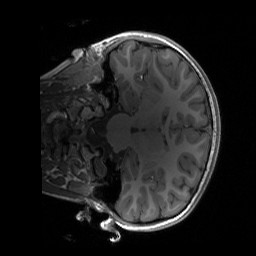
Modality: T1w
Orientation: coronal
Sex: female
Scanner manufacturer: siemens
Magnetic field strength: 3 T
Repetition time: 1.9 s
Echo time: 0.00243 s